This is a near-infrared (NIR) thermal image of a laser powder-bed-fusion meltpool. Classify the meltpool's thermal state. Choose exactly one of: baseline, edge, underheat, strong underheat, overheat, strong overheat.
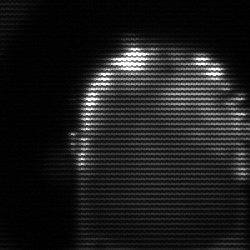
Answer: baseline